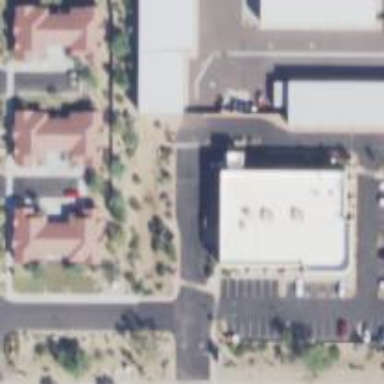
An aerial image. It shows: Pharmacy providing healthcare services.